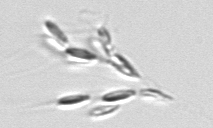
Label: Dinobryon